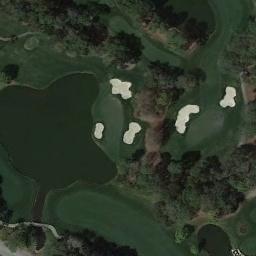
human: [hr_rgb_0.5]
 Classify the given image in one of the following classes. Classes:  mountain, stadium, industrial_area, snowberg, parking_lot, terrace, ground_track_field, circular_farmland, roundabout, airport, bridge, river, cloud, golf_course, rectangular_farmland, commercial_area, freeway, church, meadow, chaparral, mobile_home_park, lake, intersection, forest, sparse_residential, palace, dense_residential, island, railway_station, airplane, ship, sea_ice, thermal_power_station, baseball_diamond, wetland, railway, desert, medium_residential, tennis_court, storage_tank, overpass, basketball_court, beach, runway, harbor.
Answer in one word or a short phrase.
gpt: golf_course